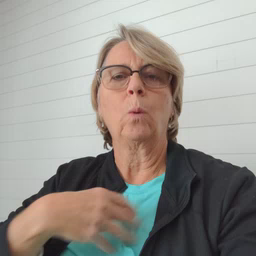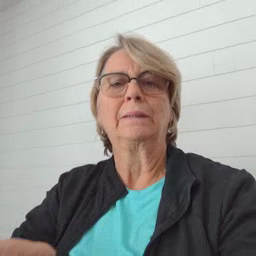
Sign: white